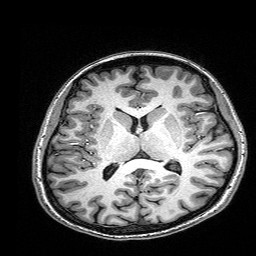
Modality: T1w
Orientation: coronal